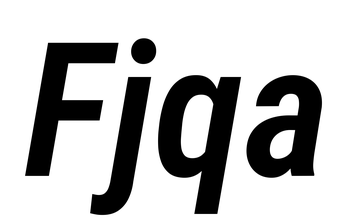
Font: Roboto-Italic_Condensed_SemiBold_Italic